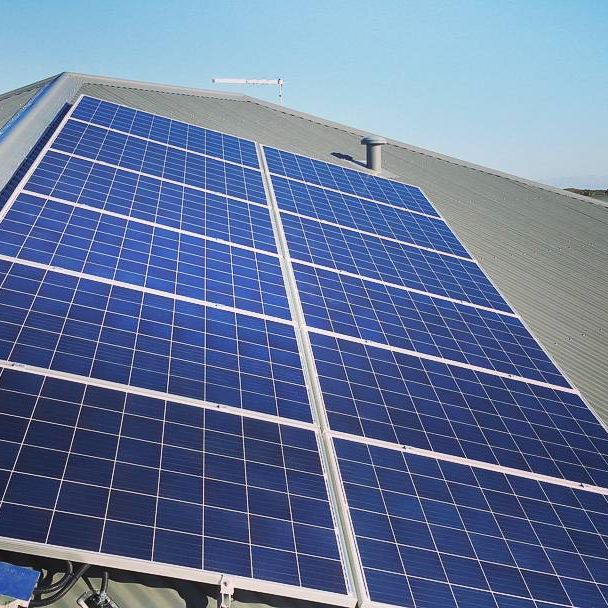
Label: Clean